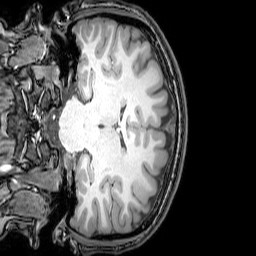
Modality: T1w
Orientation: coronal
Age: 20
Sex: female
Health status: healthy
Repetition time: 0.081 s
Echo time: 0.037 s